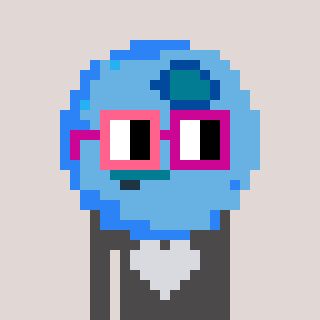
a pixel art character with square pink and red glasses, a blueberry-shaped head and a grayscale-colored body on a warm background